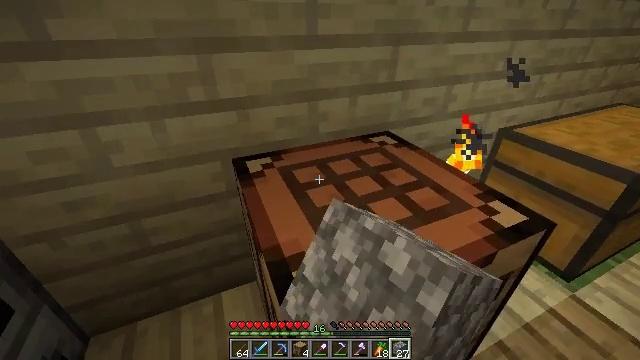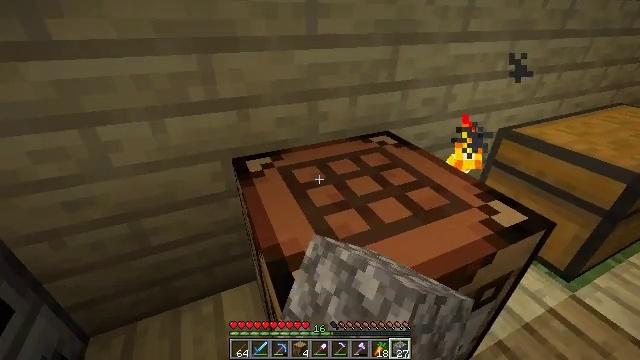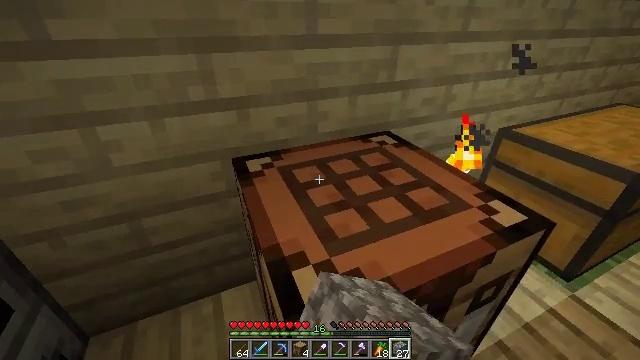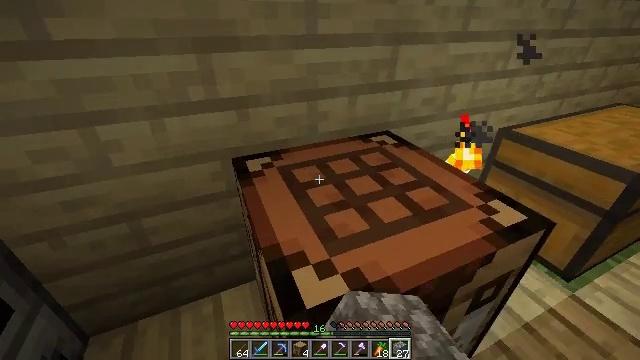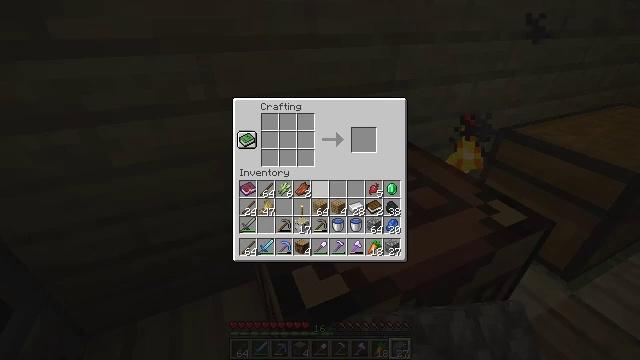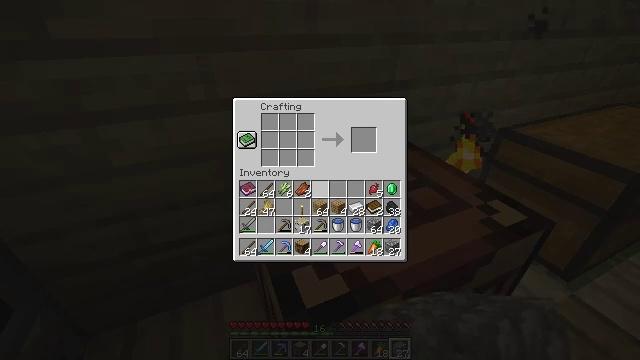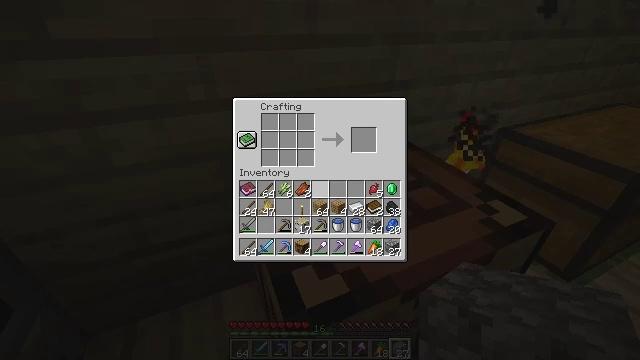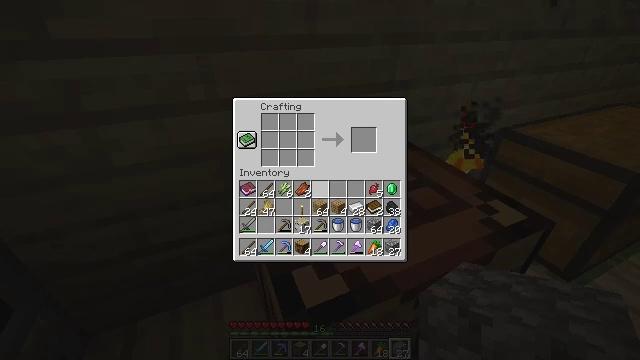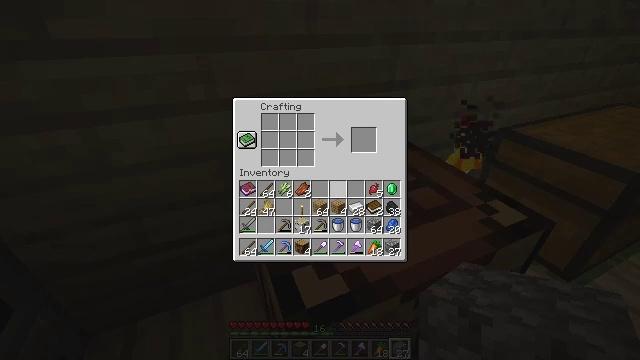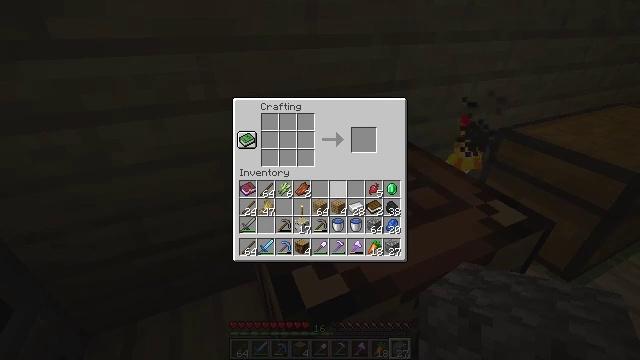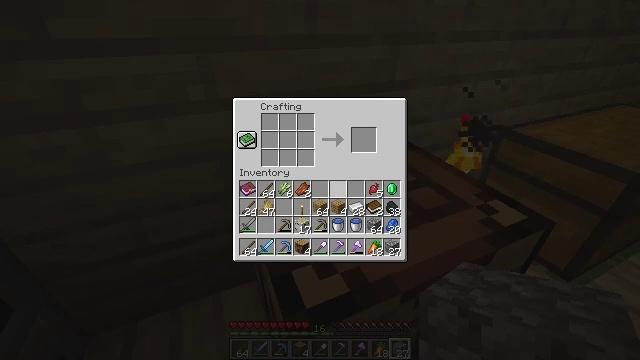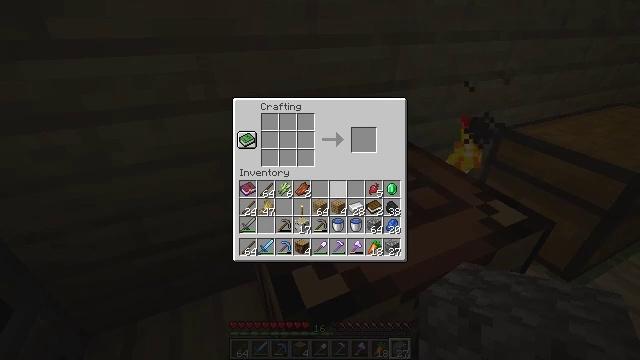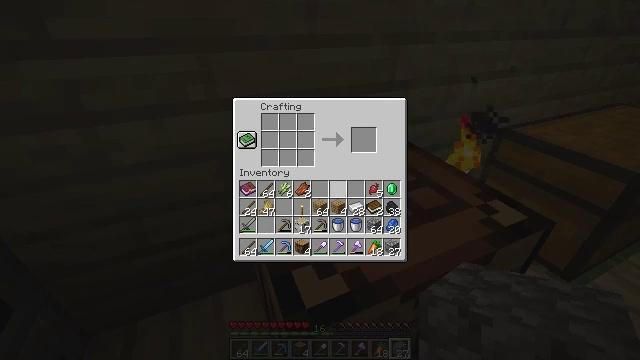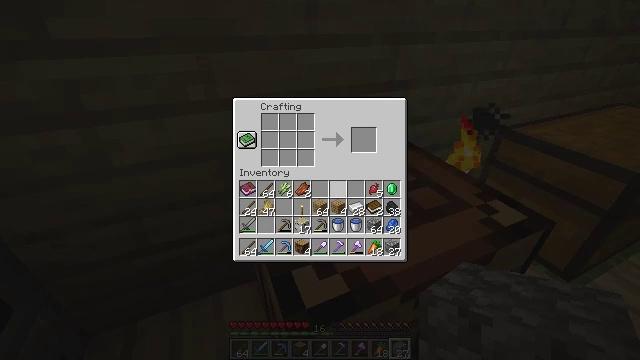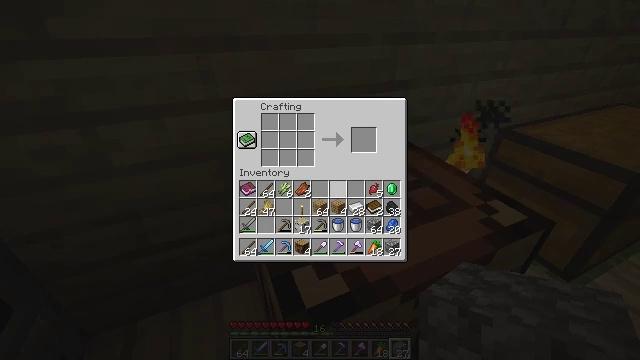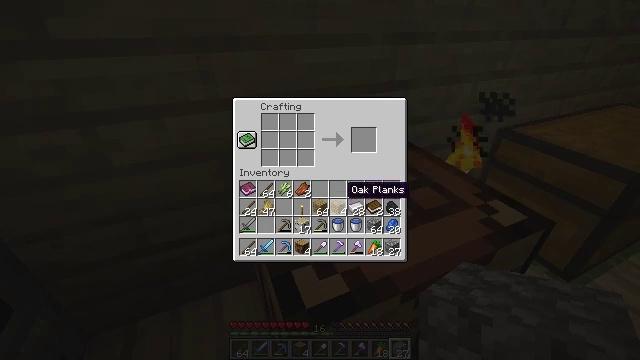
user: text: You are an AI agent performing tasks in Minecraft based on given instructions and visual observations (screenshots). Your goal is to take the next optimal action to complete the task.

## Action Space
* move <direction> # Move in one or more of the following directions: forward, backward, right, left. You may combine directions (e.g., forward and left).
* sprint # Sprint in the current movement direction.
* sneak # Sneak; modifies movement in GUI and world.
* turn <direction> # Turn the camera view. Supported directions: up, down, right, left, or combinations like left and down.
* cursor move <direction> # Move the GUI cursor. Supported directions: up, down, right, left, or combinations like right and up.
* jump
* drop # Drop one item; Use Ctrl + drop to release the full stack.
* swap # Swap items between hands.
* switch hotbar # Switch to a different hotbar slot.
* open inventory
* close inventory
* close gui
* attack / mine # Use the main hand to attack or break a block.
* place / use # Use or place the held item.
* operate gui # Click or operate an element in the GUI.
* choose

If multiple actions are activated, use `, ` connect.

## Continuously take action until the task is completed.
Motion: motion action
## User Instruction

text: To get an iron door, use the crafting table and iron ingots.
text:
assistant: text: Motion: no_op
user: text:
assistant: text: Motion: no_op
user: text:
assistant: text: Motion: no_op
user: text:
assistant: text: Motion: no_op
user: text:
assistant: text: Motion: no_op
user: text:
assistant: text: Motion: no_op
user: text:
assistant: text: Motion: no_op
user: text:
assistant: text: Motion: cursor move right
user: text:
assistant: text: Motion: no_op
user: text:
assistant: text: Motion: no_op
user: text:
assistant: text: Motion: no_op
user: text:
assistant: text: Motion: no_op
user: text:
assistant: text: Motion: cursor move down
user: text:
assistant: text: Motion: no_op
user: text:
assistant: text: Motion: no_op
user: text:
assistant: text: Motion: no_op
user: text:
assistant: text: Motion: no_op
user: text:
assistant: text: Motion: no_op
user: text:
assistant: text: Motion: no_op
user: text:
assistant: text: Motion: no_op
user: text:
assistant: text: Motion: no_op
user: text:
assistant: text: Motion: no_op
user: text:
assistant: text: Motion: cursor move right
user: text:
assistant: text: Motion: no_op
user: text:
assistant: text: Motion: no_op
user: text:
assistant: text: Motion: no_op
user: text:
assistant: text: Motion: operate gui
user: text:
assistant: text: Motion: operate gui
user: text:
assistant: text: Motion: operate gui
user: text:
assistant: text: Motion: operate gui